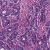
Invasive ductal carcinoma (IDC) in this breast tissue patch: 1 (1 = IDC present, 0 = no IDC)